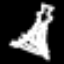
Label: The Eiffel Tower